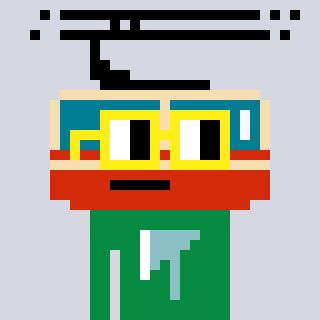
a pixel art character with square yellow glasses, a tram wagon-shaped head and a green-colored body on a cool background